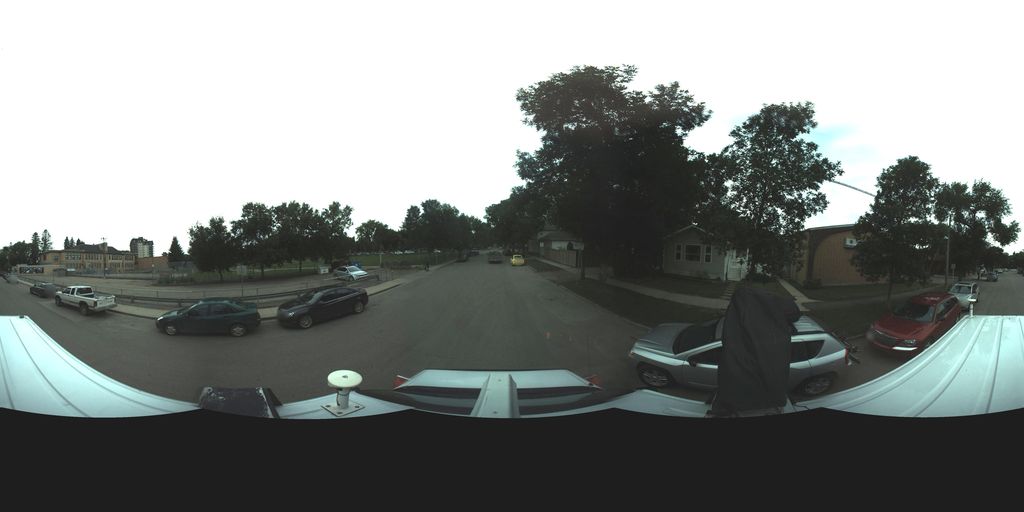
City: saskatoon